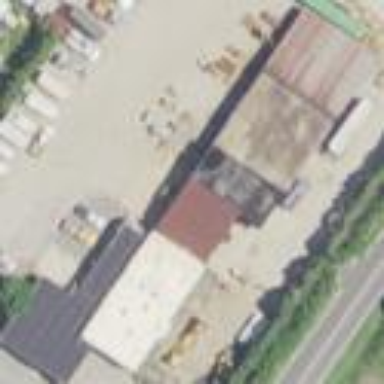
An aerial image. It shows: Building.